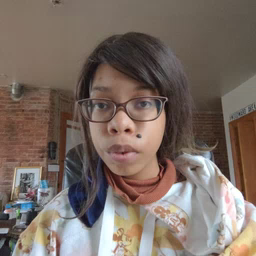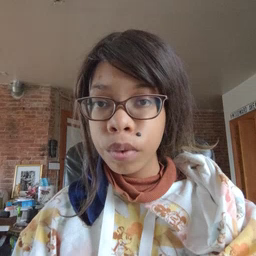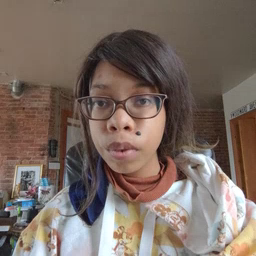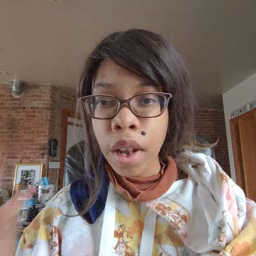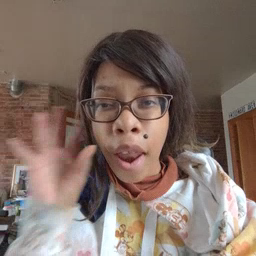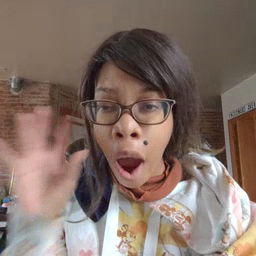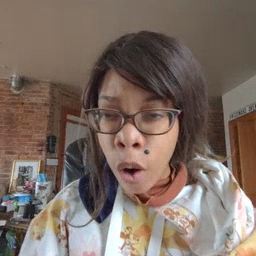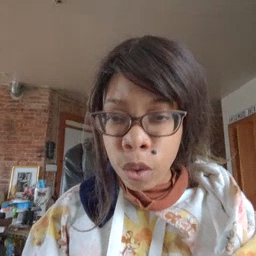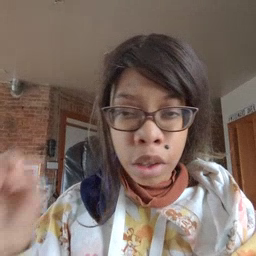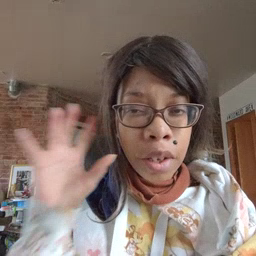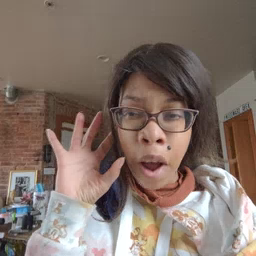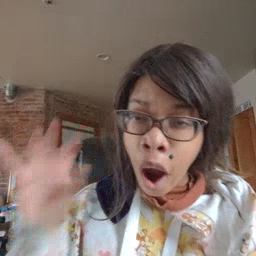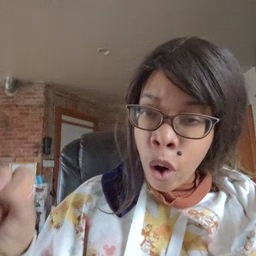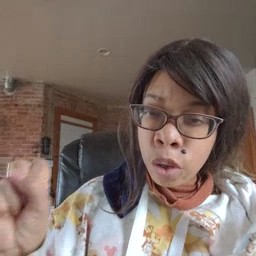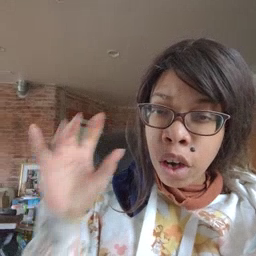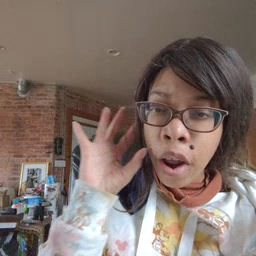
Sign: loud